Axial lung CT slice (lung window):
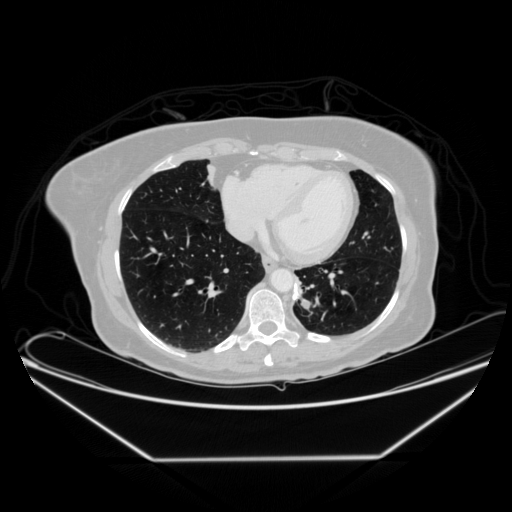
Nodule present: yes
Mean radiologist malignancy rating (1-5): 3.25